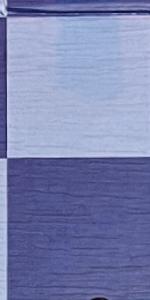
Label: Empty